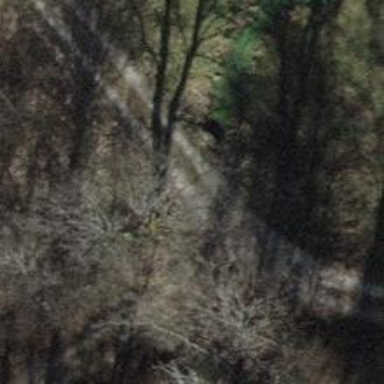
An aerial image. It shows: Culvert tunnel underneath ditch.